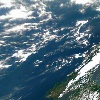
Label: cloud